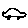
Label: car